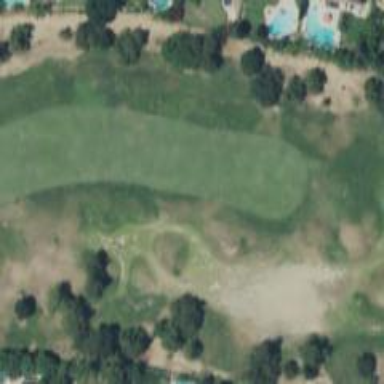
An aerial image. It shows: Golf bunker filled with sandy terrain.